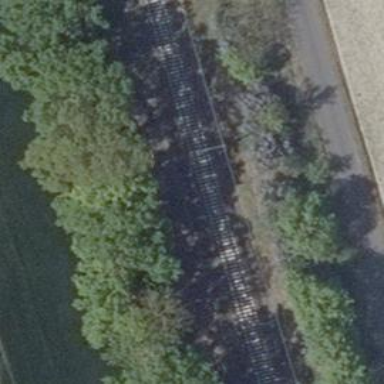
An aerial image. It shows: Milestone along the railway with catenary mast.